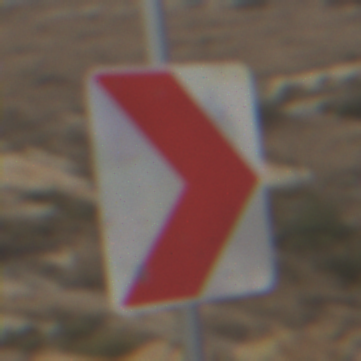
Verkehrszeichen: RichtungstafelnInKurvenKleinLinks
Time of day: MorningAfternoon
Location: Outdoor (Nature)
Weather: Overcast
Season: NotSpecified
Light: Natural